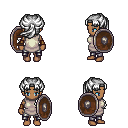
a pixel art fantasy rpg character, female body template, human, dark skin, white tunic, metal pants, white princess hairstyle, leather bracers, shield, four views (front, back, left, right), 2x2 character sprite sheet, small pixel art, hard edges, no anti-aliasing